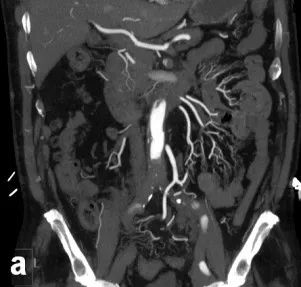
(a) Pre-operative coronal view of the aorta and the aorto-iliac segment showing contrast in the aorta but no flow in the iliac arteries. The dissection extended into both sides.
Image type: radiology (ct)